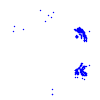
Particle: proton